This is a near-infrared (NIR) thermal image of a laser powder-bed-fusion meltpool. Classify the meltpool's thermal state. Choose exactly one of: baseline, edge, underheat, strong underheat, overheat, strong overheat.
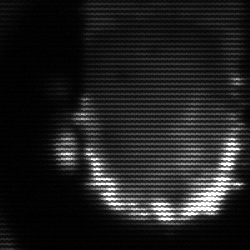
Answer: baseline